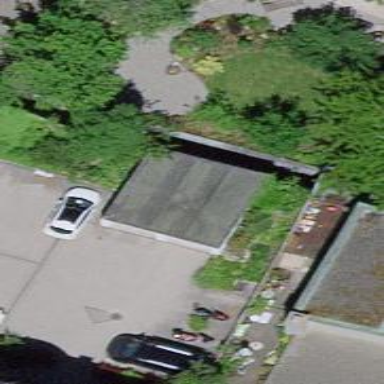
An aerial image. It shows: Group of garages.